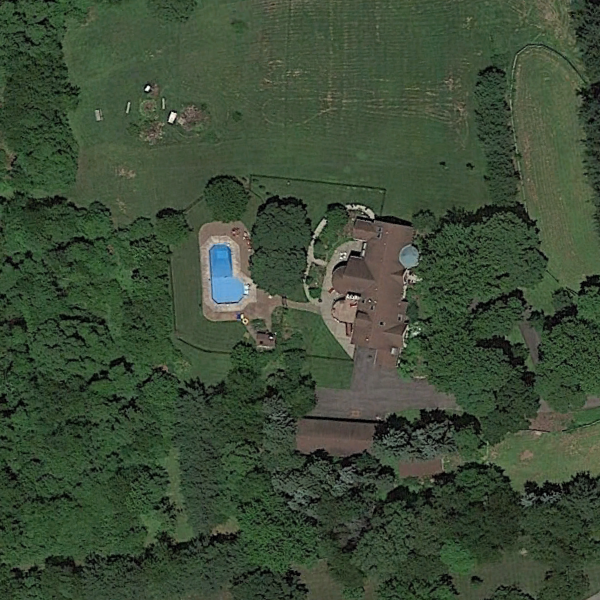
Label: SparseResidential